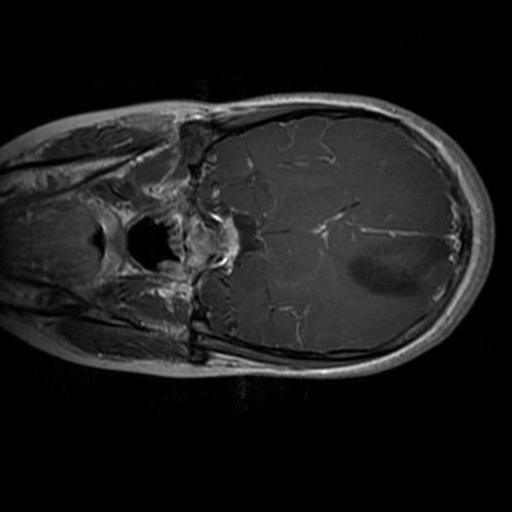
Label: brain_glioma